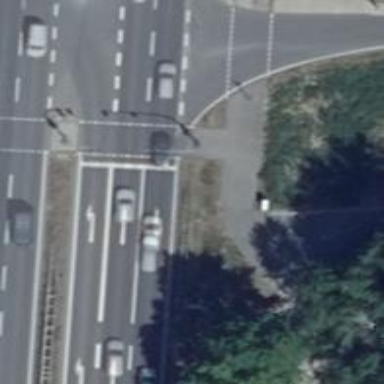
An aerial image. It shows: Road with traffic signals at crossing.